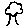
Label: tree